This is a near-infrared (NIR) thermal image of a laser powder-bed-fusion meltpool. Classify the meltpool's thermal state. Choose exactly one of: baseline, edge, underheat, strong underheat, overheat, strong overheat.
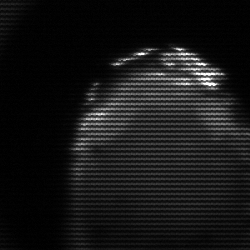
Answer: edge